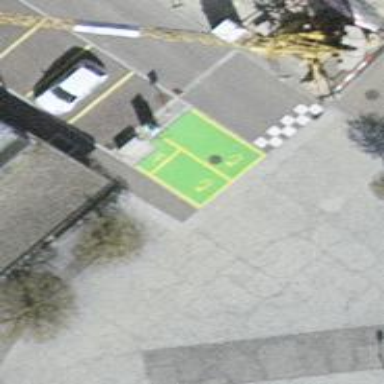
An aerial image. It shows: Charging station.